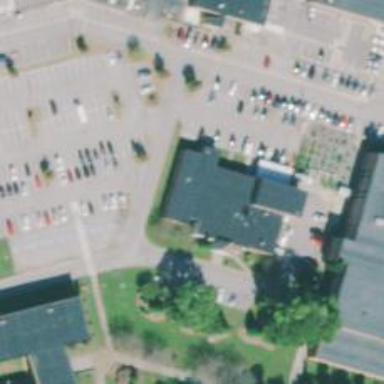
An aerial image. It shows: College building.